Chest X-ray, AP view. Patient: 42 years old, sex M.
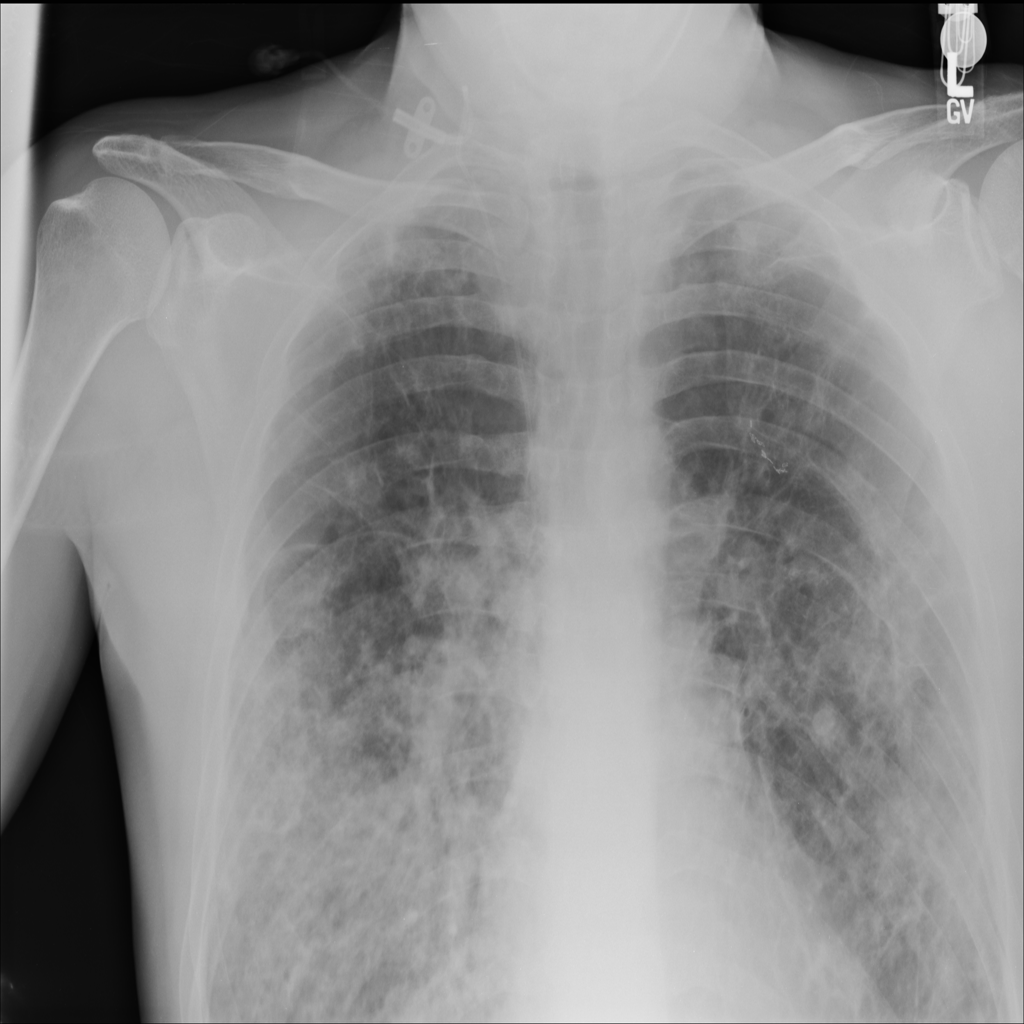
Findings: Consolidation, Infiltration, Nodule